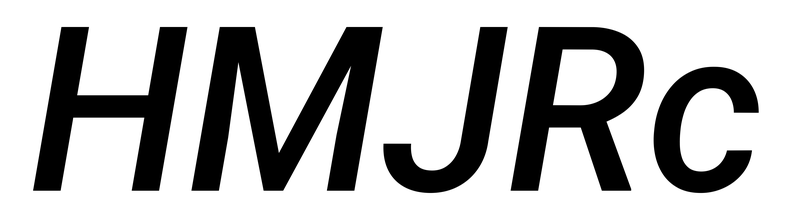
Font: Roboto-Italic_Medium_Italic